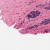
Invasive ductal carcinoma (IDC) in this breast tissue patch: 0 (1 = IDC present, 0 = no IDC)